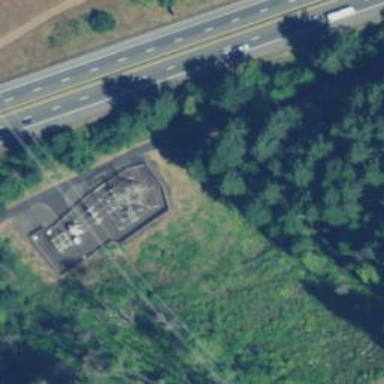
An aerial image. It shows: Power substation enclosed by fence.